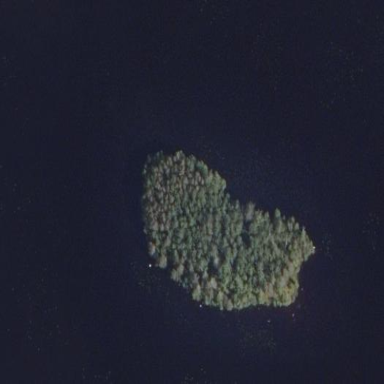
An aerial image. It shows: Islet covered with woodland.